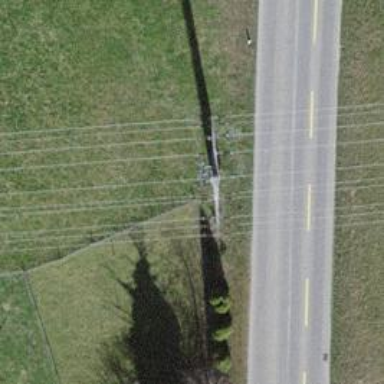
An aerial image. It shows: Power line in the image.